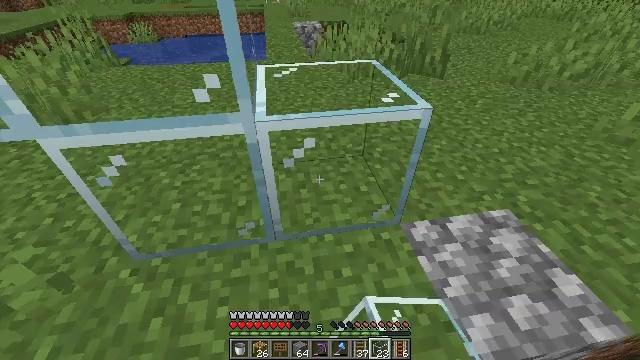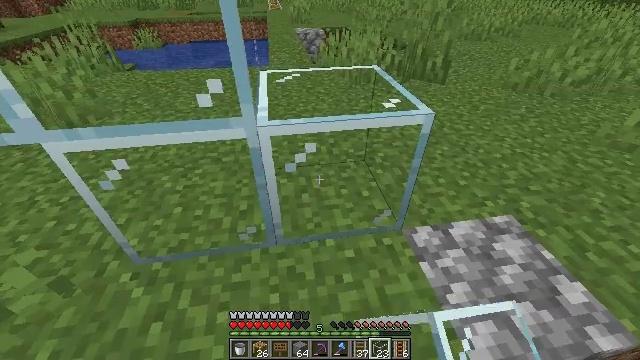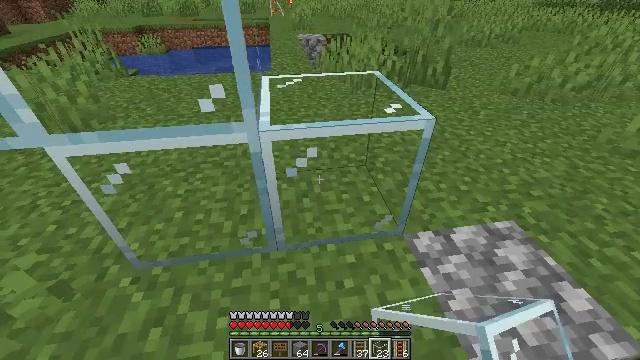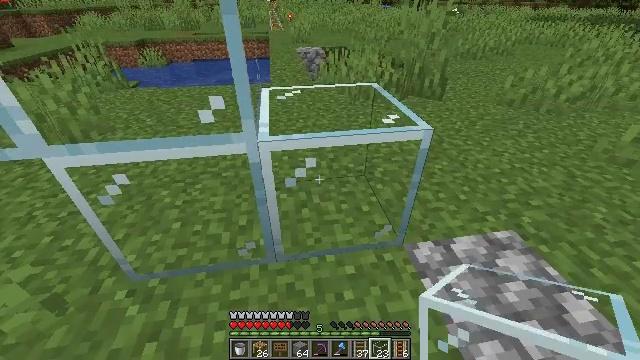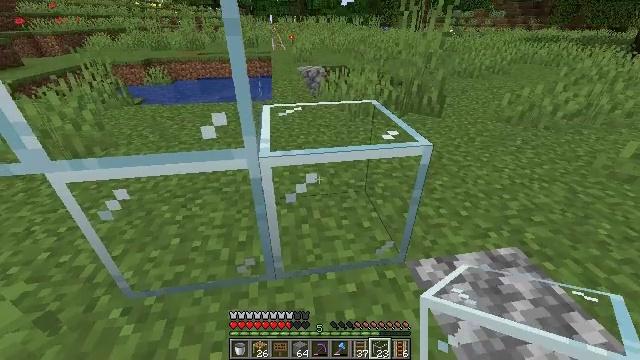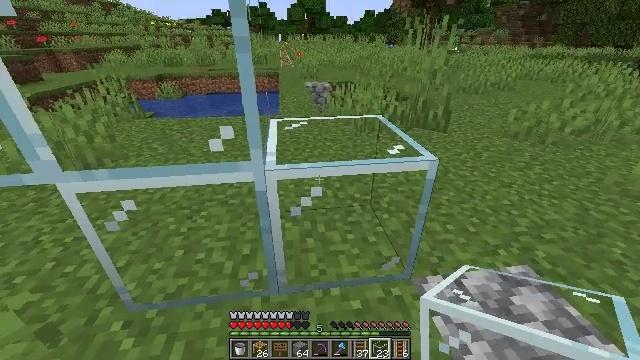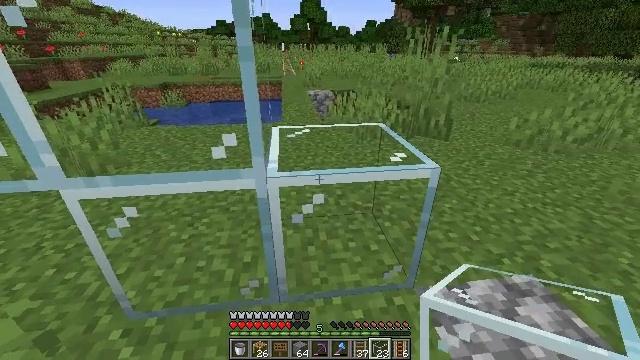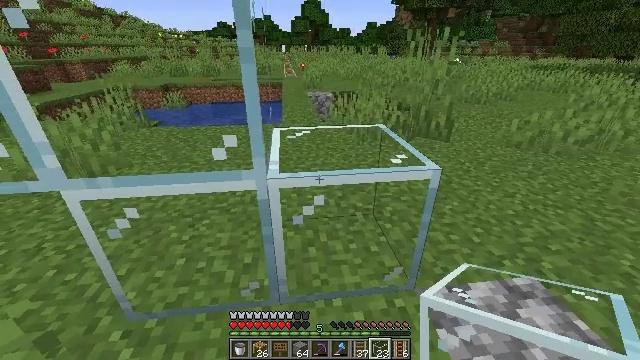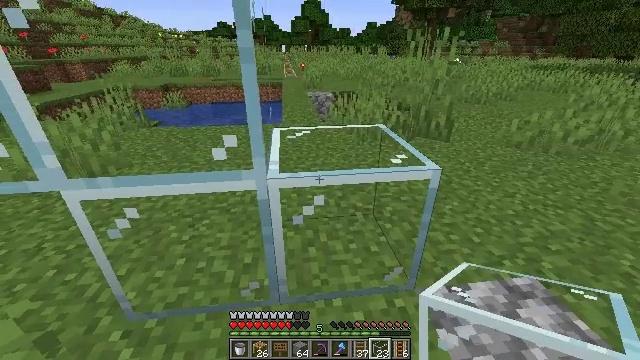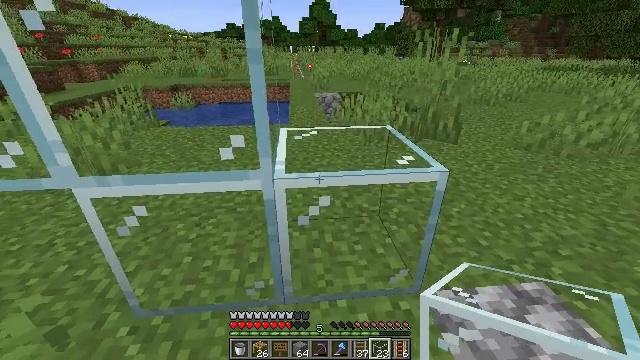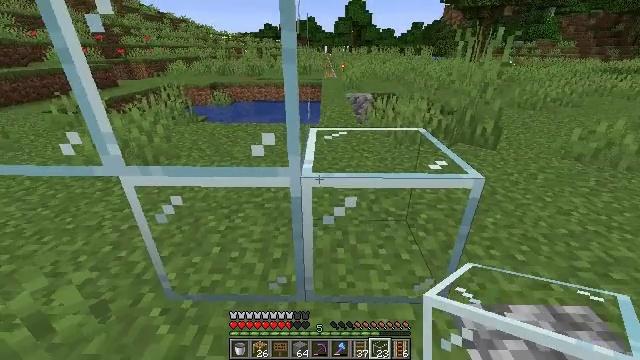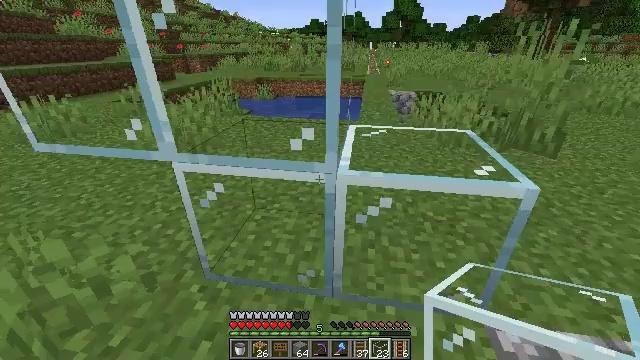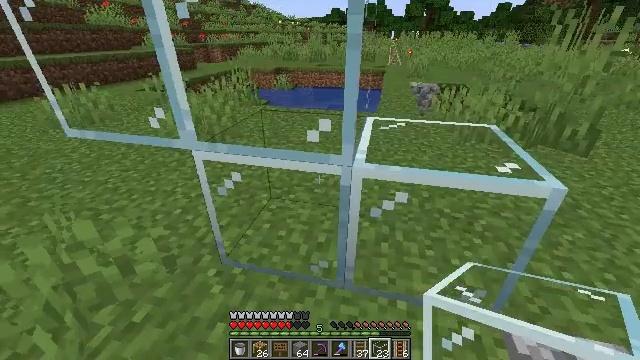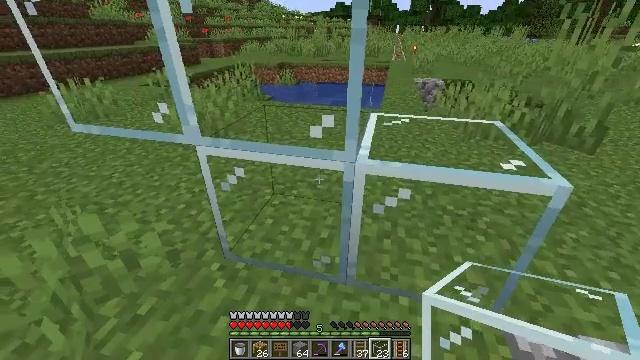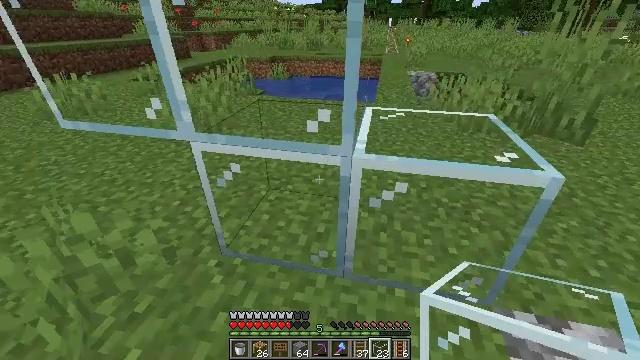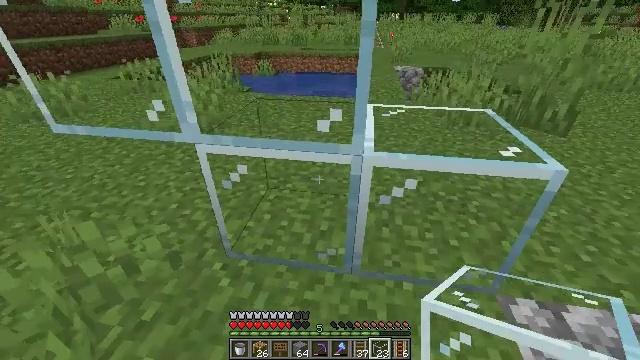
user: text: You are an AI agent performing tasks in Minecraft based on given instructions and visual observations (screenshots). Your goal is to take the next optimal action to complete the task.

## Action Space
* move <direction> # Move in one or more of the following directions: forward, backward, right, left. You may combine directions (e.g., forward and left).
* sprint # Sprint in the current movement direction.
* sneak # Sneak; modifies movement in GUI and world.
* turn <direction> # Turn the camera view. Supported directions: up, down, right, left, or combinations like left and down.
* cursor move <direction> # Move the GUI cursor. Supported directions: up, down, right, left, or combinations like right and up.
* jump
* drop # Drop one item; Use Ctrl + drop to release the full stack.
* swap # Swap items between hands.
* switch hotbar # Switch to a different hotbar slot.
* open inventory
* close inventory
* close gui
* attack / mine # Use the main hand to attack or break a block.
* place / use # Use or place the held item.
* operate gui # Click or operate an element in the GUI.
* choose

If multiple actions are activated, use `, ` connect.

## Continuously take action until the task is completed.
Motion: motion action
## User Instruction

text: Shatter the glass to collect it.
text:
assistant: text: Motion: turn up
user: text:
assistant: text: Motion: turn up
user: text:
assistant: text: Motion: turn up
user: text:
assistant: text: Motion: turn up
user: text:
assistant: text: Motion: turn left and up
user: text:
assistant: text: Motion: turn up
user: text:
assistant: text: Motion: no_op
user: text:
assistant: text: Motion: no_op
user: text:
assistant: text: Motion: turn left
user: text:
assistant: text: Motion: turn left
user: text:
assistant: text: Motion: turn left
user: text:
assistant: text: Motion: turn left and down
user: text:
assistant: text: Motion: no_op
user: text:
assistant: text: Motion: move left, turn right and down
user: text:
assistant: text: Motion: move left, turn right
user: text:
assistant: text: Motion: turn right
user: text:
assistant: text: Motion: turn right and down
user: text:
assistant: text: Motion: no_op
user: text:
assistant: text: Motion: no_op
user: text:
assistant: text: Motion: no_op
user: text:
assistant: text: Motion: no_op
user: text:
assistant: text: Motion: no_op
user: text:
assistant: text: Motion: no_op
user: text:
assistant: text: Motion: no_op
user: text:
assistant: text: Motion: no_op
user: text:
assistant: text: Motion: no_op
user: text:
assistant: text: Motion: no_op
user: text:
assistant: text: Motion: no_op
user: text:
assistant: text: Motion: no_op
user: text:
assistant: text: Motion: no_op